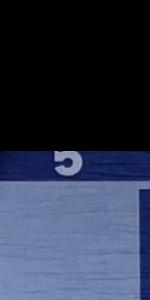
Label: Empty